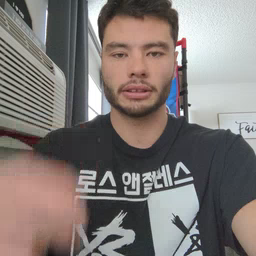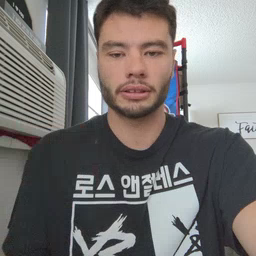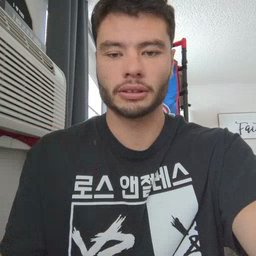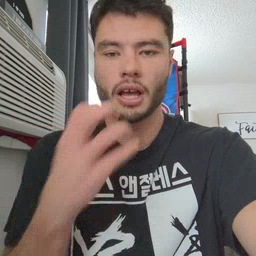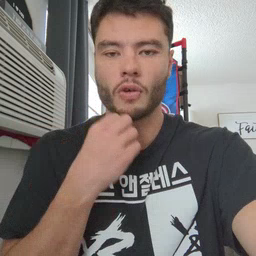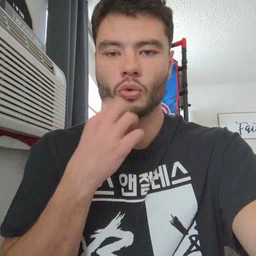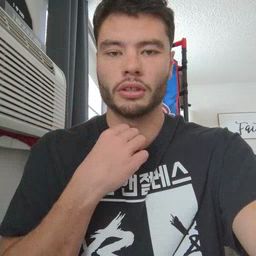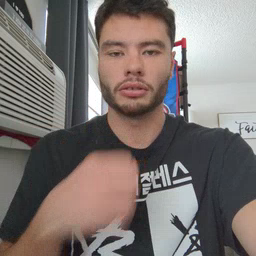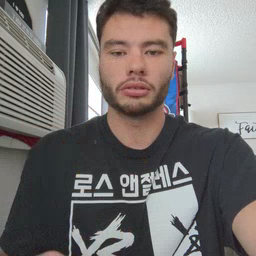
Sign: underwear